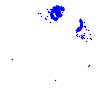
Particle: electron